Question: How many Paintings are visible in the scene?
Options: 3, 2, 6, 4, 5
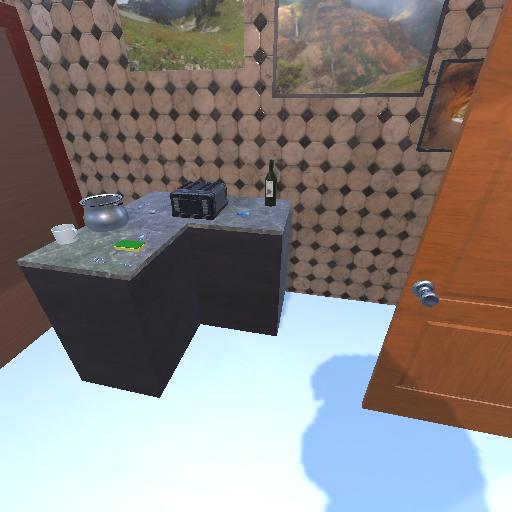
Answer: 3